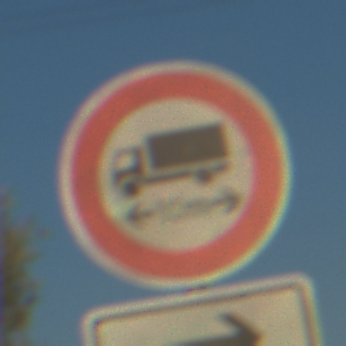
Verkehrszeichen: TatsaechlicheLaenge
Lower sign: RichtungsangabeDurchPfeile5
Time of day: SunriseSunset
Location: Outdoor (RoadRail)
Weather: Clear
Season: NotSpecified
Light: Natural